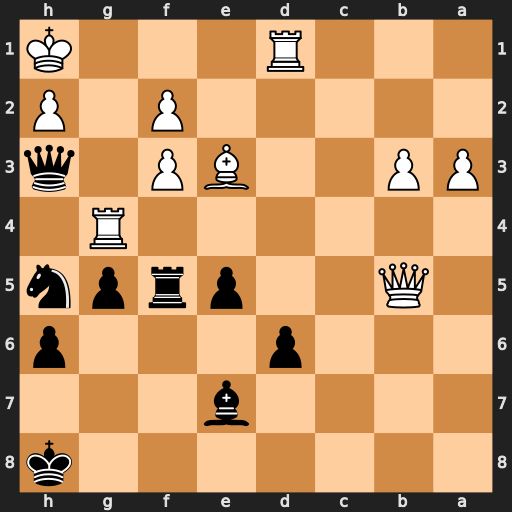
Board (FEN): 7k/4b3/3p3p/1Q2prpn/6R1/PP2BP1q/5P1P/3R3K
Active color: b
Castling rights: -
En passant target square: -
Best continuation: Qxf3+ Rg2 Qxd1+